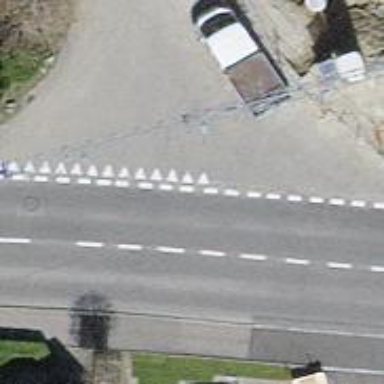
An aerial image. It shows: Road with "give way" sign.